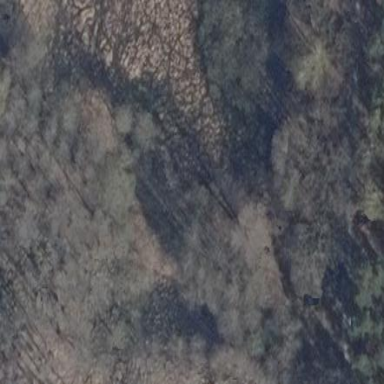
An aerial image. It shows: Patch of scrub vegetation.